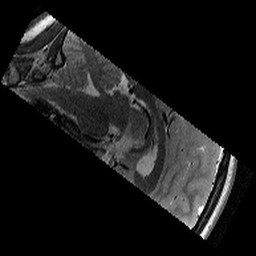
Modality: T2w
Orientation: sagittal
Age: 13
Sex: female
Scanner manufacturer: siemens
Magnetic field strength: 3 T
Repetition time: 8.46 s
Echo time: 0.067 s